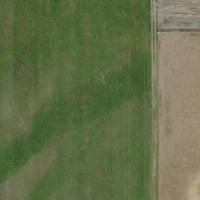
EUNIS habitat code: 52
Species observed at this site:
Motacilla alba
Sturnus vulgaris
Larus michahellis
Passer italiae